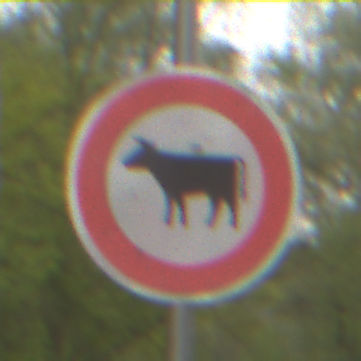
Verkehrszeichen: VerbotViehtrieb
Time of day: MorningAfternoon
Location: Outdoor (Nature)
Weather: Overcast
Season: NotSpecified
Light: Natural